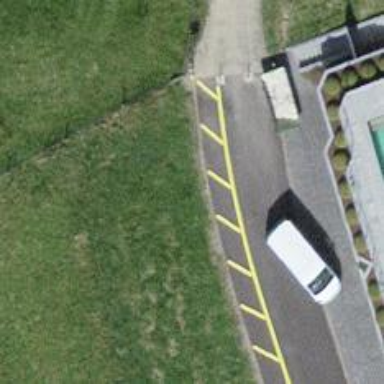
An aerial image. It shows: Bollard.